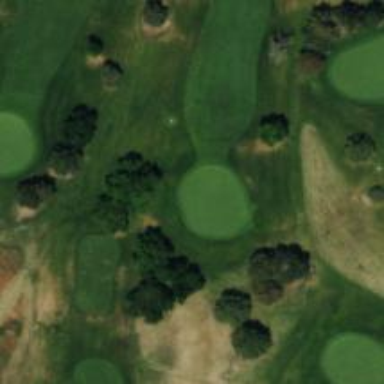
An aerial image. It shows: Golf hole.